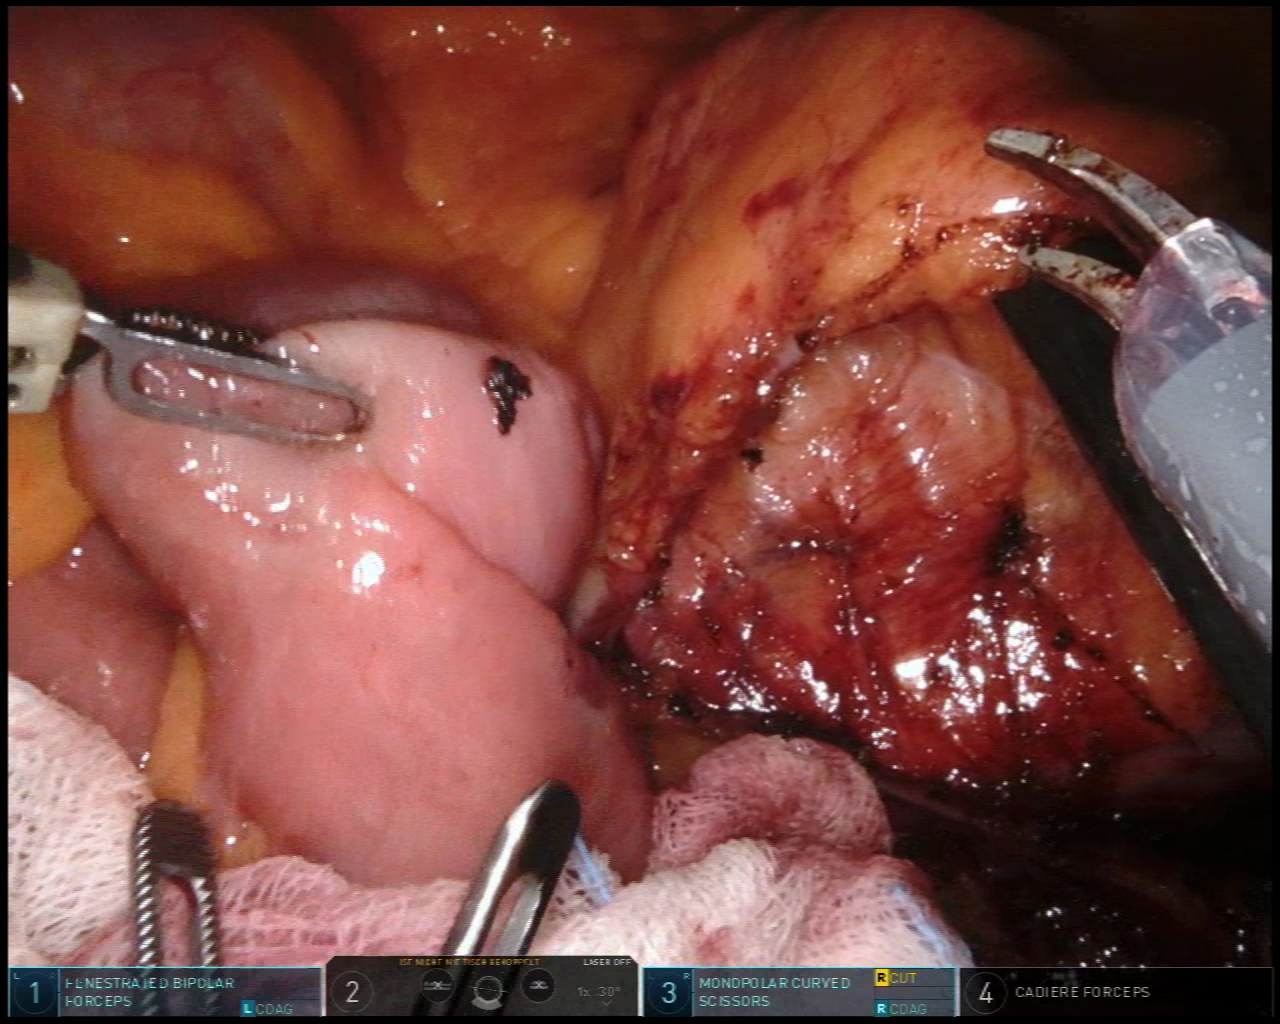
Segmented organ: intestinal_veins
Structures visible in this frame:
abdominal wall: no
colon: no
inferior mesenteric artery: no
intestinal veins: yes
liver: no
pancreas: no
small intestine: yes
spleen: no
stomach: no
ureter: no
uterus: no
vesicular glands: no